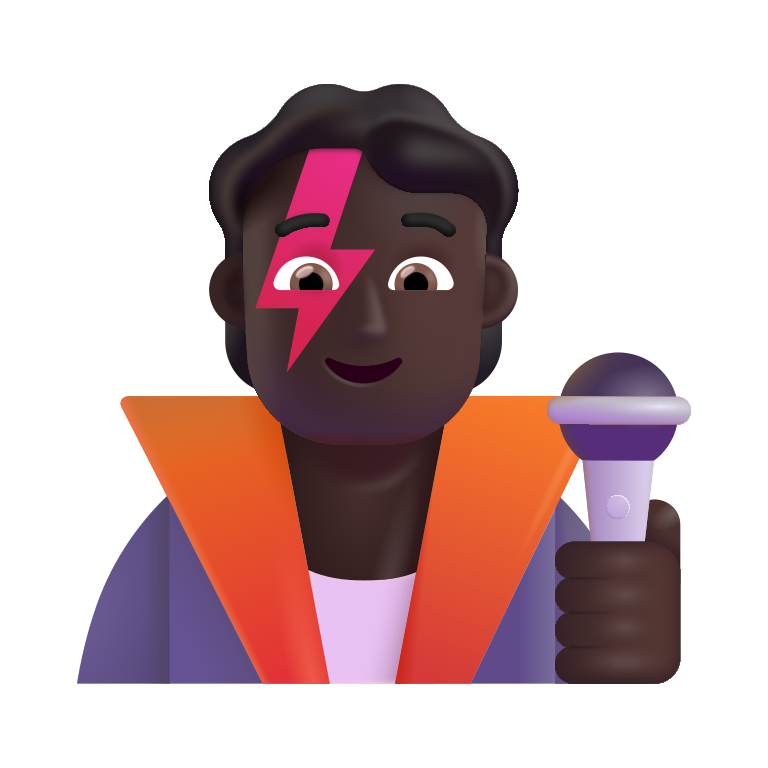
singer color dark